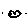
Label: flower